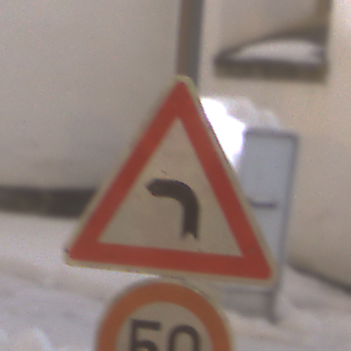
Verkehrszeichen: KurveLinks
Zusatzzeichen unten: Geschwindigkeit50
Umgebung: Outdoor, Urban
Tageszeit: Night
Wetter: Overcast
Licht: Artificial
Jahreszeit: Winter
Kontrast: MediumContrast